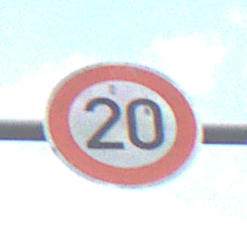
Verkehrszeichen: Geschwindigkeit20
Umgebung: Outdoor, Nature
Tageszeit: MorningAfternoon
Wetter: PartlyCloudy
Licht: Natural
Jahreszeit: NotSpecified
Kontrast: LowContrast